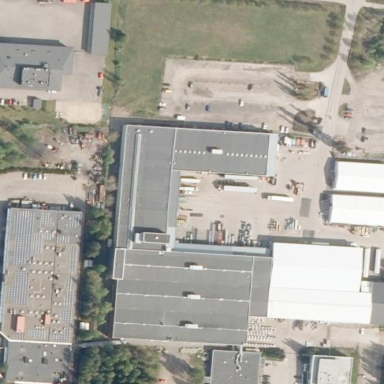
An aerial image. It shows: Industrial area.